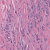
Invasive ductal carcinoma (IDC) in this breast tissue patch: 0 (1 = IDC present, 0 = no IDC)